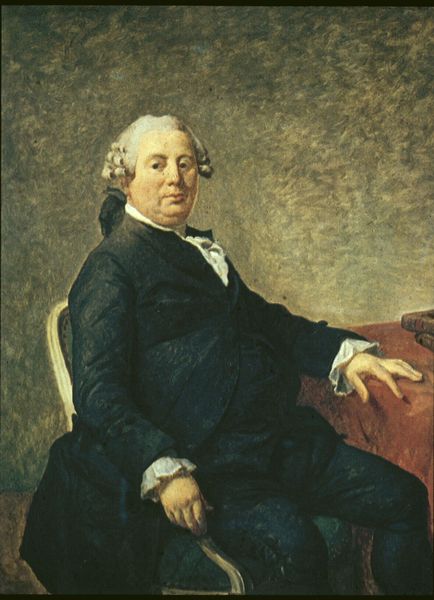
Titel: Portrait de Philippe-Laurent de Joubert
Künstler: Jacques Louis David
Standort: Montpellier
Institution: Musée Fabre
Schlagwörter: blau, dunkel, gemälde, hand, mann, schatten, weiß, grün, menschen, sitzen, braun, finger, frankreich, frisur, grau, haar, hintergrund, licht, mund, nase, orange, schwarz, stuhl, tisch, blick, rot, schal, hochformat, malerei, menge, rock, schleife, anzug, hemd, hose, jacke, wand, arm, augen, barock, gesicht, kragen, spitze, ärmel, bild, bildnis, herr, hände, portrait, porträt, tischdecke, öl, gold, haare, mantel, sessel, sitzend, adel, decke, en face, frontal, kinn, lippen, locken, ohren, rund, beine, perücke, schärpe, füße, bücher, komplementär, lehne, sitz, amerika, lehnen, frack, dick, dunkelblau, polster, tapete, zeigefinger, zopf, ernst, halstuch, stuhllehne, bauch, rüschen, gehrock, kniestück, revers, sakko, weste, fett, buch, dreiviertel, manschetten, chardin, hallo, sitzfigur, politiker, ganzfigur, stul, doppelkinn, hitnergrund, adelig, usa, david, sitzender, drehung, sitzportrait, sitzporträt, hallo?, perrücke, komplementärkontrast, gepudert, kniehose, schwarzu, aufgedunsen, manel, feist, blu, sakk, stattlich, fettleibig, anzg, armrüche, elchamel, fettleichbig, hustenanfall, immer noch ein mann, manscheten, üllnamüll, gmann, spannt, #hose, zipf, mann dick